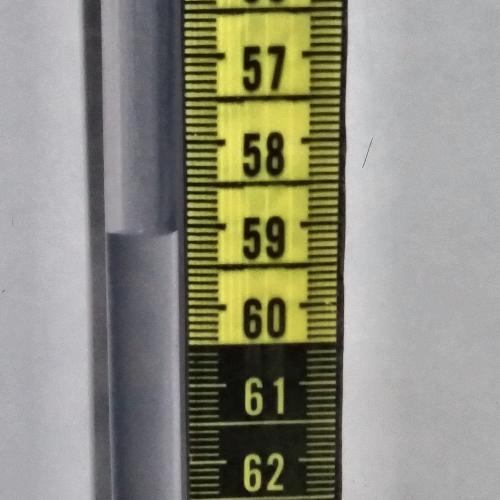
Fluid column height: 59.1 cm